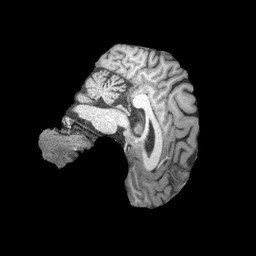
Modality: T1w
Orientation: sagittal
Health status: healthy